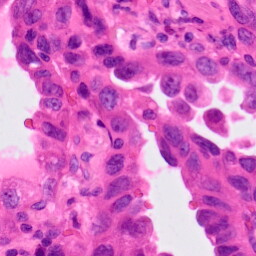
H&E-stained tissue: Lung